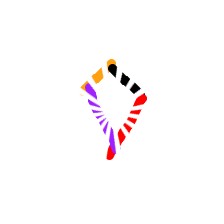
Shape: kite